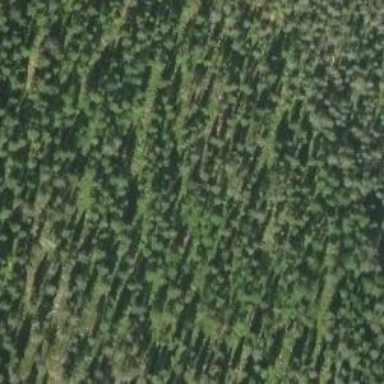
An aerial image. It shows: Woodland consisting mainly of needle-leaved trees.